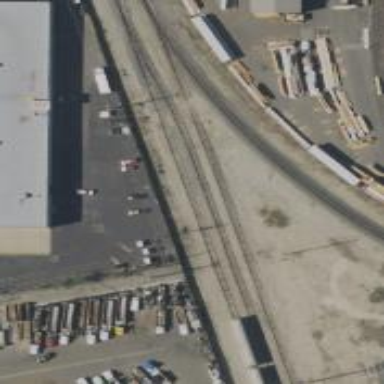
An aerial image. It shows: Railway yard used for servicing trains.